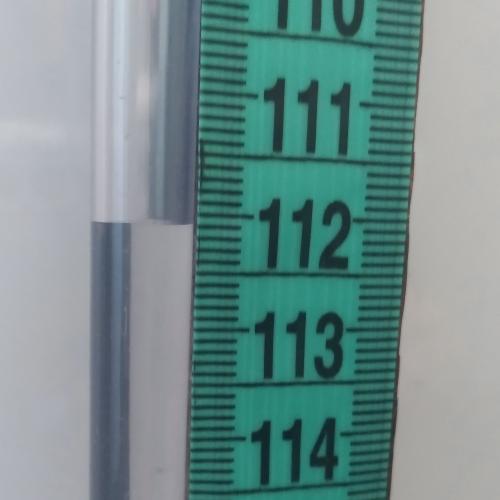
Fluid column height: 112.1 cm